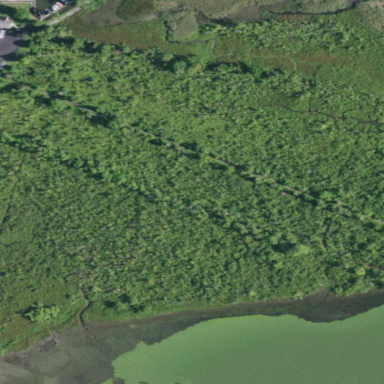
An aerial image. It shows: Swampy wetland area.